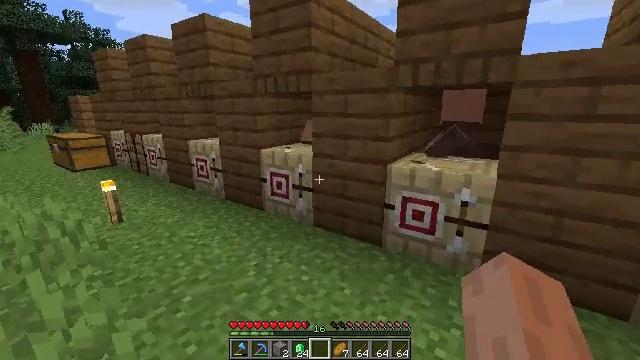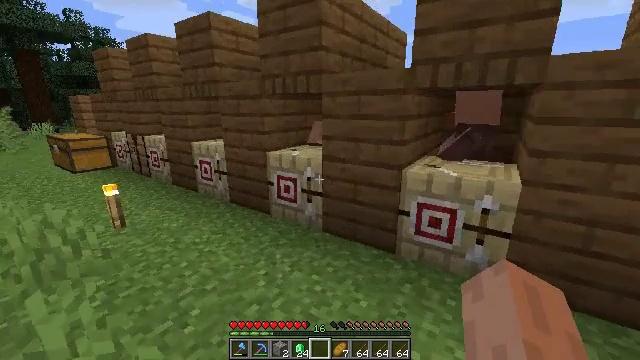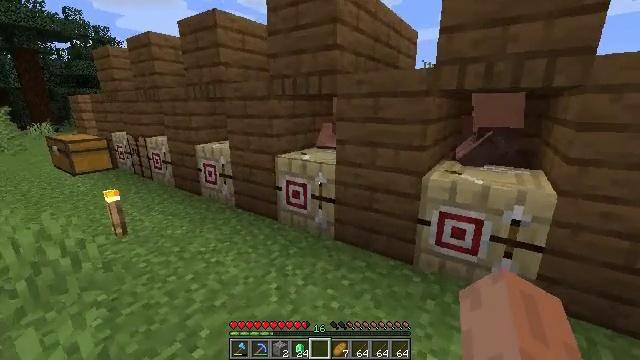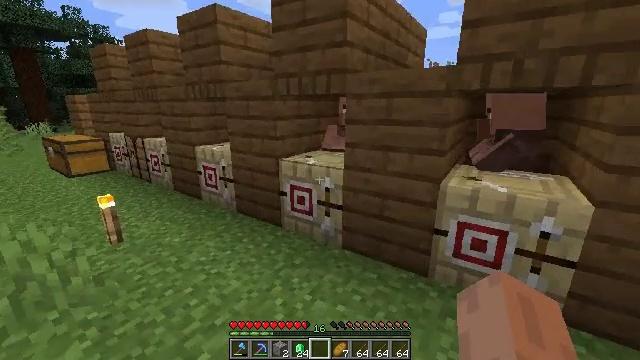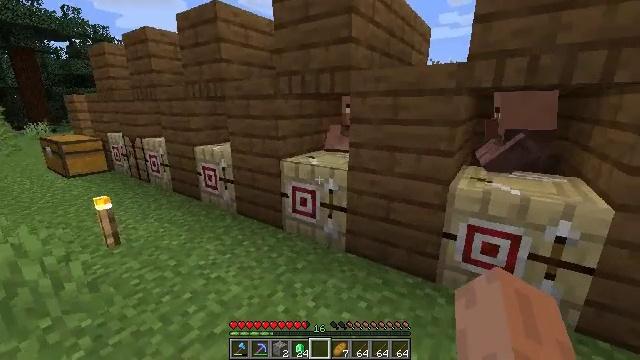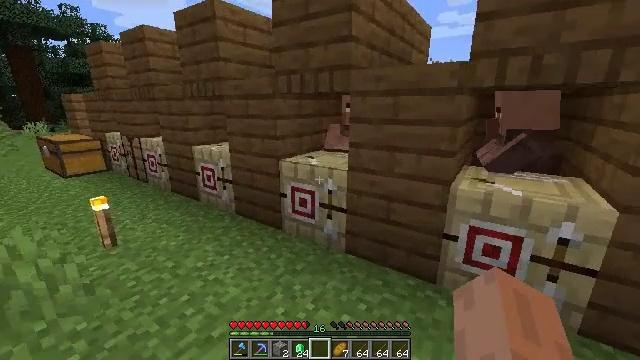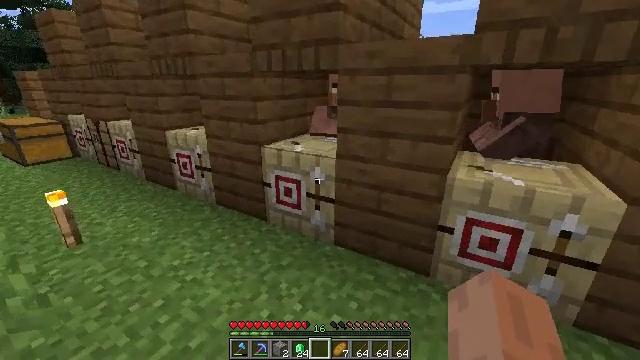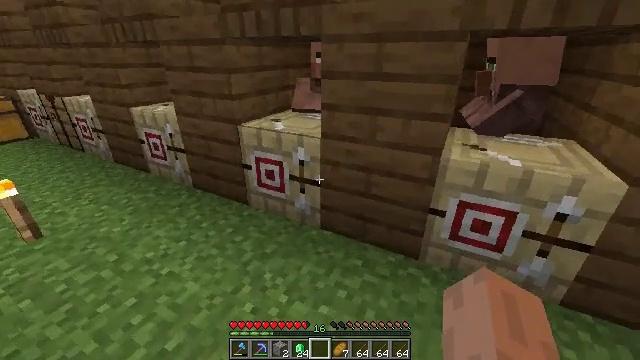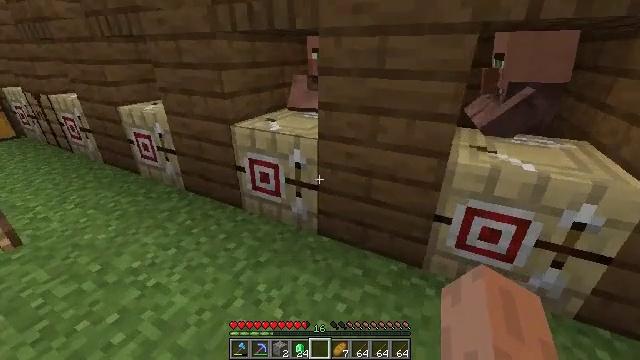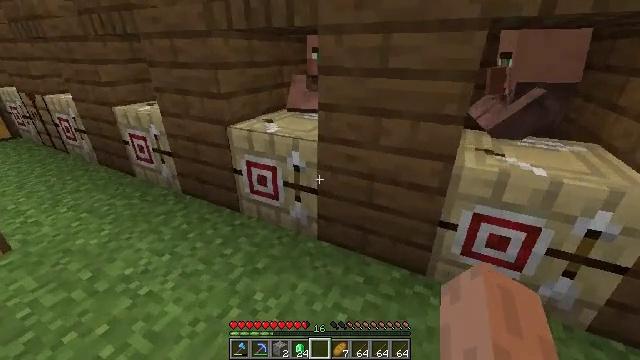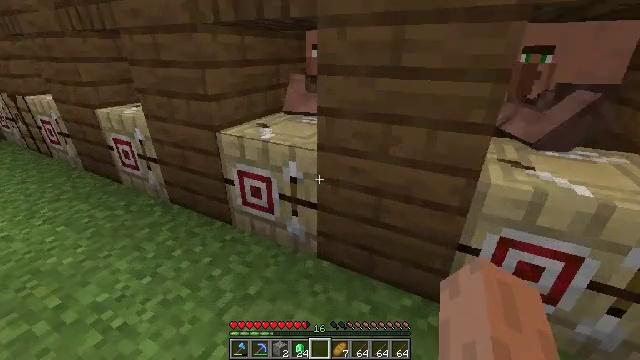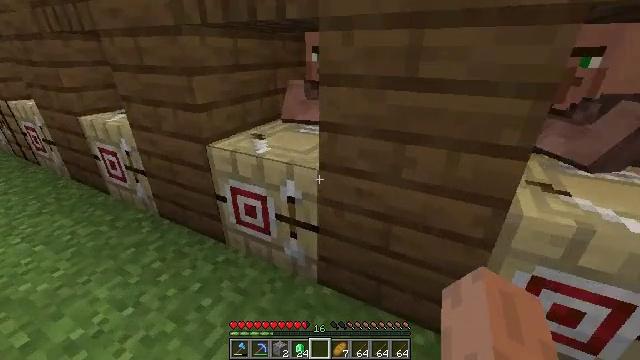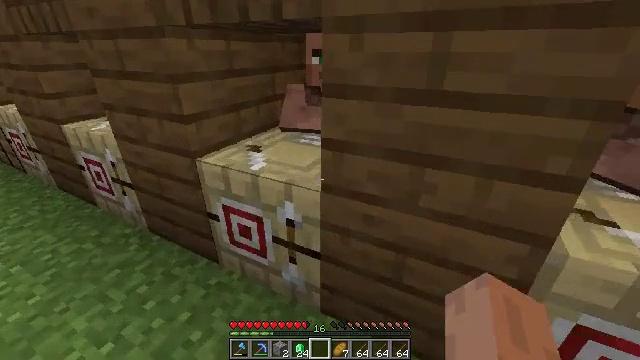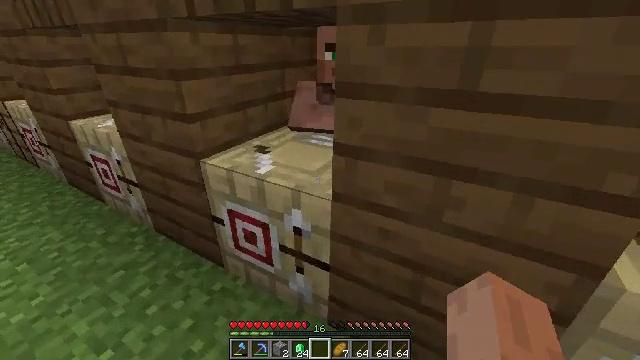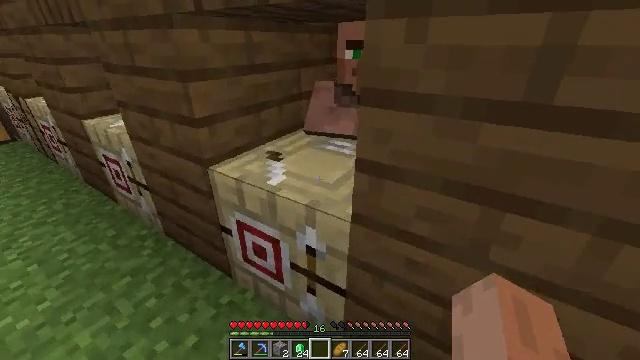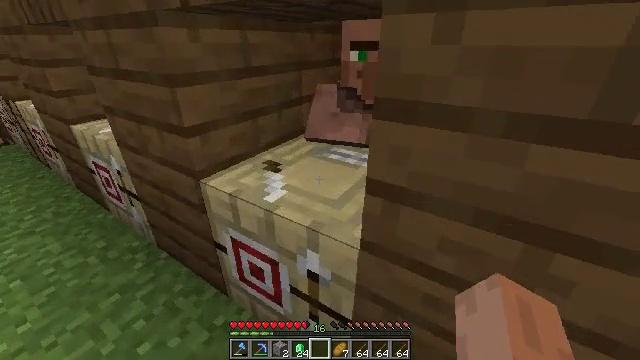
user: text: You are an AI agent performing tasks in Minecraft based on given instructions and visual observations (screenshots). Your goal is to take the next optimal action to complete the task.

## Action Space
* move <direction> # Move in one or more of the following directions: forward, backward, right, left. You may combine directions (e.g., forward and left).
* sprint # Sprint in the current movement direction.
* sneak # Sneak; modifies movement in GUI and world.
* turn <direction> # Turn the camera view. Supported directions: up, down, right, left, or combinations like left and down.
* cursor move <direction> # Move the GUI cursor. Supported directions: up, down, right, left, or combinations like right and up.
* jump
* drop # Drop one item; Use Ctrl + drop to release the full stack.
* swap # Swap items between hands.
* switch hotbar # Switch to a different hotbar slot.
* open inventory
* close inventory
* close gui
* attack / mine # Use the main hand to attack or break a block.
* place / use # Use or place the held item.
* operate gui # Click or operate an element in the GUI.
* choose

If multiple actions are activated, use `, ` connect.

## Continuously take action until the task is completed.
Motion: motion action
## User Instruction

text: Attack the fletching table to break it.
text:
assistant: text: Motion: move forward and move left
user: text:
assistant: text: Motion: move forward
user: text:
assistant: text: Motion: no_op
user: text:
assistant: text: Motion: no_op
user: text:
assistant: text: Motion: move forward
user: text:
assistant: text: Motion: move forward, turn right and down
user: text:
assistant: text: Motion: move forward, turn right and down
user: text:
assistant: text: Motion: move forward
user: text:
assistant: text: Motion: move forward
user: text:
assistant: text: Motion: move forward
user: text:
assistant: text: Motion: move forward
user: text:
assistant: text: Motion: move forward
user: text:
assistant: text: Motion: turn left
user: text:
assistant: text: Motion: move forward, turn left
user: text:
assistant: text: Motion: move forward
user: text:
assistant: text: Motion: turn left
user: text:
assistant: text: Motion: turn left and up
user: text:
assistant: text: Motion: turn left and up
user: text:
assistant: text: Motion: turn left
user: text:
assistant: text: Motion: move forward
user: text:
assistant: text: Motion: move forward
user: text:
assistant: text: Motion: move forward
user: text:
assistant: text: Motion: move forward
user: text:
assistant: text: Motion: move forward
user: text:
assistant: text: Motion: move forward, switch to hotbar 1
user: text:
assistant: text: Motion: move forward, turn right
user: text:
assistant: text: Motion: move forward, turn right and down
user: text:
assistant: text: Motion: turn right and down
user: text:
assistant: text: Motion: turn right and down
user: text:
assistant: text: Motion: turn right